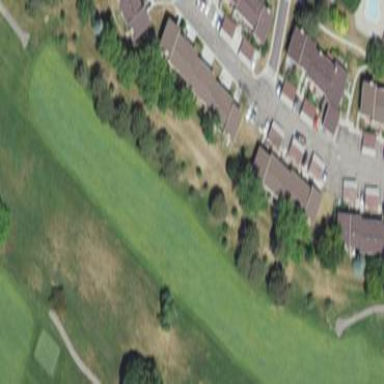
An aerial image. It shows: Lush grass fairway on golf course.